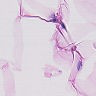
Metastatic tissue present: no